I will show an image sequence of human cooking. I have annotated the images with numbered circles. Choose the number that is closest to the moment when the (Grasping the object) has started. You are a five-time world champion in this game. Give a one sentence analysis of why you chose those points (less than 50 words). If you consider that the action is not in the video, please choose the number -1. Provide your answer at the end in a json file of this format: {"points": []}
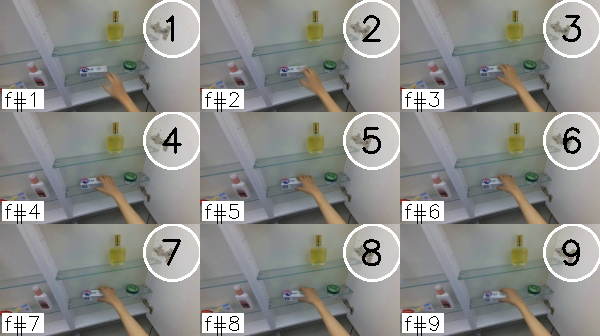
Frame 5 shows the clearest moment of hand-object contact.
{"points": [5]}